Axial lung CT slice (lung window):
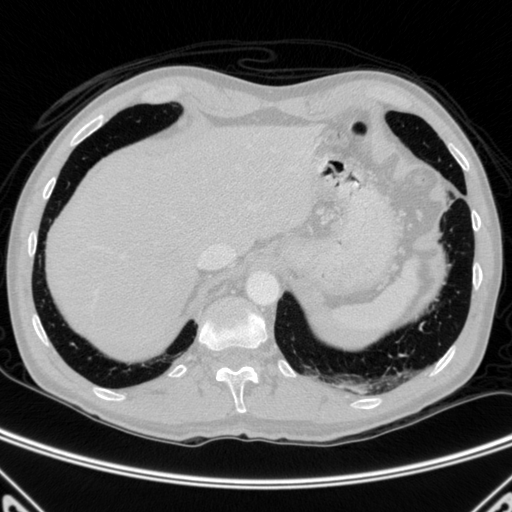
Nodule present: no